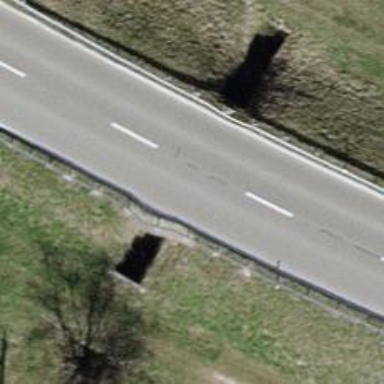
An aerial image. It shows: Tunnel.